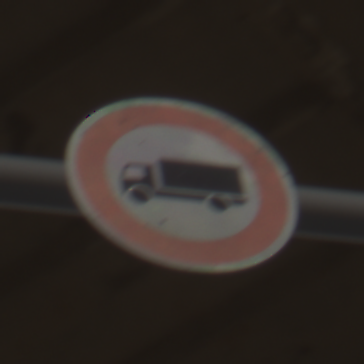
Verkehrszeichen: VerbotFuerKraftfahrzeugeUeberDreiKommaFuenfTonnen
Umgebung: Roofed, Suburban
Tageszeit: SunriseSunset
Wetter: Clear
Licht: Natural
Jahreszeit: NotSpecified
Kontrast: MediumContrast